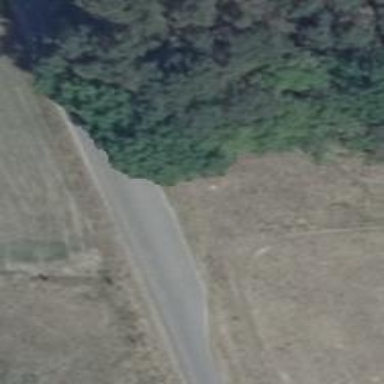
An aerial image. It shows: Passing place on the road.